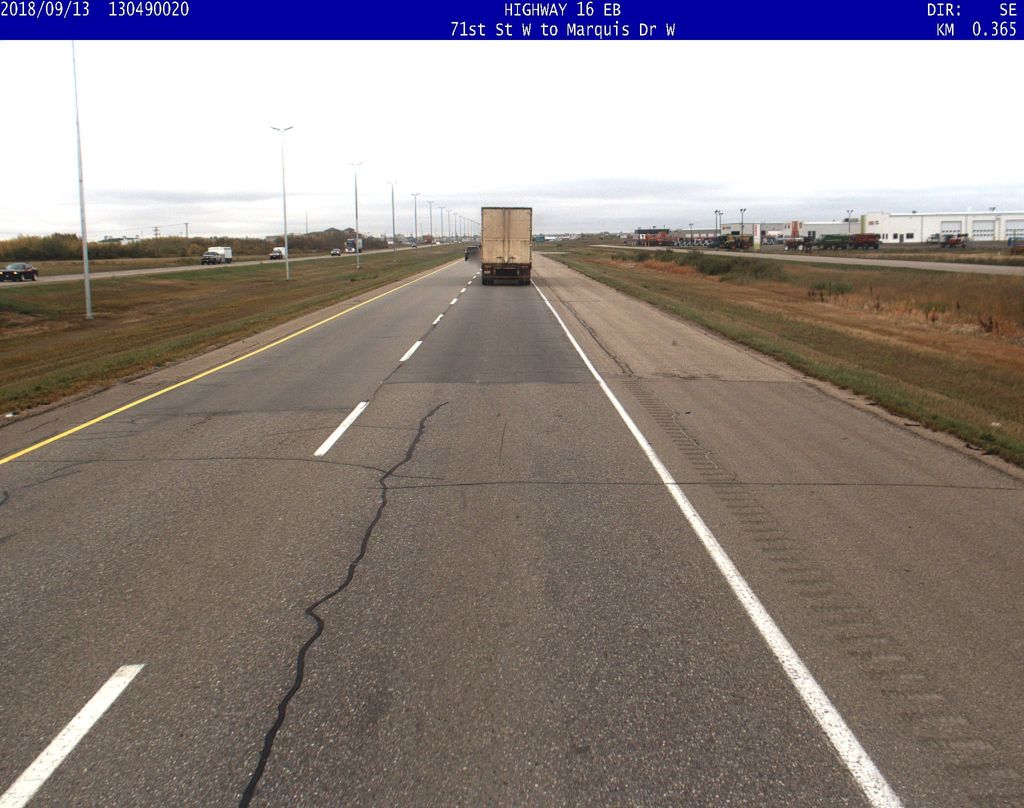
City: saskatoon